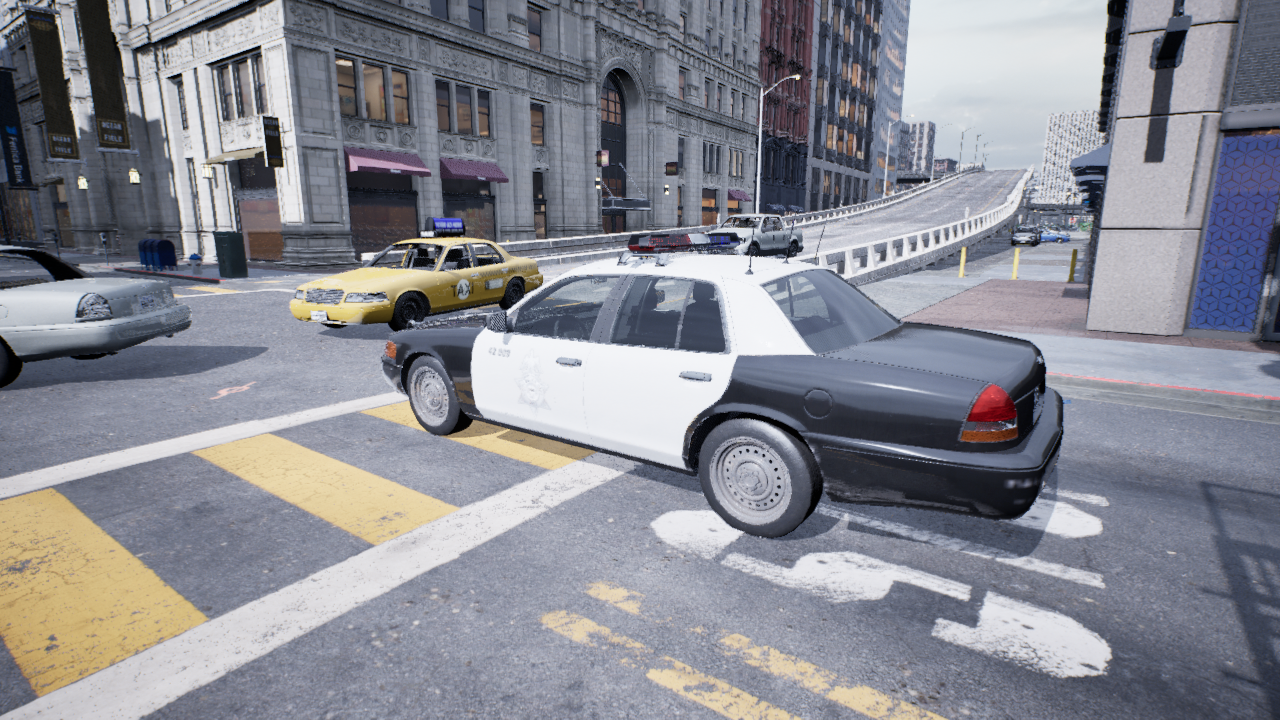
Venue: residential
Lighting: overcast
Vehicle rig: sedan